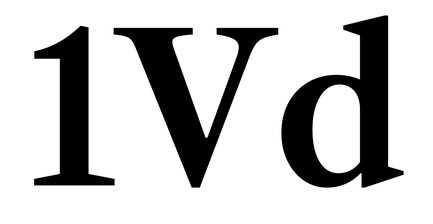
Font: LibreCaslonText_SemiBold